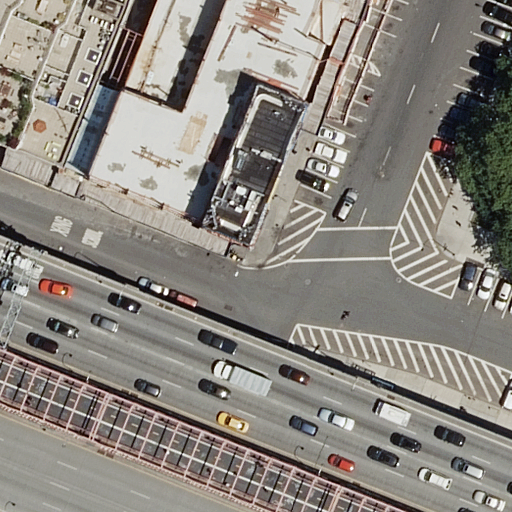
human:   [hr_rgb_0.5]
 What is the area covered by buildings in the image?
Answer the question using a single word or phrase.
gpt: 2338m2

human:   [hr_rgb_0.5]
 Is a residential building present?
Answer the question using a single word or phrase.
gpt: yes

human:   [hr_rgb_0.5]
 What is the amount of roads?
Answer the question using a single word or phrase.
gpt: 16

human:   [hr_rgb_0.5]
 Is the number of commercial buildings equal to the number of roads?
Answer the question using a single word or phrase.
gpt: no

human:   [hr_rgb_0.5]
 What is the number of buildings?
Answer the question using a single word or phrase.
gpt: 5

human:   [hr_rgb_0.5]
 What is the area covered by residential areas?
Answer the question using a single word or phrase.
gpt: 1030m2

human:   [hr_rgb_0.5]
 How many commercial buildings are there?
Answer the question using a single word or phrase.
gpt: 0

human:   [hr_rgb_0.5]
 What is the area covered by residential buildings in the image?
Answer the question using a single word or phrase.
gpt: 1138m2

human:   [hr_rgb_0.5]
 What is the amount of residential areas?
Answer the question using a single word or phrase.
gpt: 1

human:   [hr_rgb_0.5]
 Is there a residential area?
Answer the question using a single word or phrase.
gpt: yes

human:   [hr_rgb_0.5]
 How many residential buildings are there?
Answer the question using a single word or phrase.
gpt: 4

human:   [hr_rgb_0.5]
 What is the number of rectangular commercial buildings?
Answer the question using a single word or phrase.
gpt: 0

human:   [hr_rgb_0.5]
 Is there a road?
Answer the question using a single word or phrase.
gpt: yes

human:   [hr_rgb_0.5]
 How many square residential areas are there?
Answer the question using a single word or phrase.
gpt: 0

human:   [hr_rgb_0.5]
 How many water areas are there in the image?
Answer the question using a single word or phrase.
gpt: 0

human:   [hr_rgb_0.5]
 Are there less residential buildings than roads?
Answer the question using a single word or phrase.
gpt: yes

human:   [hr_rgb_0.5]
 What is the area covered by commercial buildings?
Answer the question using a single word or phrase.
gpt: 0m2

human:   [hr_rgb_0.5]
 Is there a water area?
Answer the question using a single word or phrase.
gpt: no

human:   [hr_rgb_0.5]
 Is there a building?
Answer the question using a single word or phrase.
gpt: yes

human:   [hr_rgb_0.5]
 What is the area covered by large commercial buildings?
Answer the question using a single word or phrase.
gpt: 0m2

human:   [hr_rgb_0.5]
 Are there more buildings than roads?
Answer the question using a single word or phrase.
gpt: no

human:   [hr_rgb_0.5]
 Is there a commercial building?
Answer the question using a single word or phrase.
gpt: no

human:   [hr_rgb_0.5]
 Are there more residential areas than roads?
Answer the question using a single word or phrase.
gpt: no

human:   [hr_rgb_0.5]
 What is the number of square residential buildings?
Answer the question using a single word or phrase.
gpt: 0

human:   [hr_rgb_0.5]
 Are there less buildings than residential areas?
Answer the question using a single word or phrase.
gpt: no

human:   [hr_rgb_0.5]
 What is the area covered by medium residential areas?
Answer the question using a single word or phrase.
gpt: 0m2

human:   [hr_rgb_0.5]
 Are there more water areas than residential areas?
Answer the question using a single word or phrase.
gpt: no

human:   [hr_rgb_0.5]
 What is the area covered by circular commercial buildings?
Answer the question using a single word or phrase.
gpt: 0m2

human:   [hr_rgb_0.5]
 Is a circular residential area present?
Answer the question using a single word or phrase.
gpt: no

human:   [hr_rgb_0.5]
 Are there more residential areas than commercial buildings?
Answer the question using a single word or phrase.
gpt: yes

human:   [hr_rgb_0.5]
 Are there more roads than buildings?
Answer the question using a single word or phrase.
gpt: yes

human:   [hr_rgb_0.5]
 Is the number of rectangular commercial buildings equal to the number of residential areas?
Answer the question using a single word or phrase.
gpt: no

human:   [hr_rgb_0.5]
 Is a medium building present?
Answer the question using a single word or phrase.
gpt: yes

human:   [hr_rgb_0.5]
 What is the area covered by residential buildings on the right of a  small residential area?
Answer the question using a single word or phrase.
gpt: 0m2

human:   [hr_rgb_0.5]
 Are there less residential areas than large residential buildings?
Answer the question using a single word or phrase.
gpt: no

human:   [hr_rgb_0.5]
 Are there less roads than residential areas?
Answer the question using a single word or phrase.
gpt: no

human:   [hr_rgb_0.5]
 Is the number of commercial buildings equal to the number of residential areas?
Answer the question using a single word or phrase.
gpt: no

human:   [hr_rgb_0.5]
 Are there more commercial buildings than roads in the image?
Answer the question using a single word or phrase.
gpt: no

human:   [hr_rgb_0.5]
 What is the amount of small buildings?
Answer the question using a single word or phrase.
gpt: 1

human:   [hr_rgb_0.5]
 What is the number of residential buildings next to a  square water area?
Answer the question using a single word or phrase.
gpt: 0

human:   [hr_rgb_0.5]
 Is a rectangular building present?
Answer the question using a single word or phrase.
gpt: yes

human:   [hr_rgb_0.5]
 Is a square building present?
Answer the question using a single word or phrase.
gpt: no

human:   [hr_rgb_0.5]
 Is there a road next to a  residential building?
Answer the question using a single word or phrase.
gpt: yes

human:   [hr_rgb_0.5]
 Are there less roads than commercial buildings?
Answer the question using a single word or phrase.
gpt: no

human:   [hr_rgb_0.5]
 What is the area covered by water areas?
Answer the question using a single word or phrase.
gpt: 0m2

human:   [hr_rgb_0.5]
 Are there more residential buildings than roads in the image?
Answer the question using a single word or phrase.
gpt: no

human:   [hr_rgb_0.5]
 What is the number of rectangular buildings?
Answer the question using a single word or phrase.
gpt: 4

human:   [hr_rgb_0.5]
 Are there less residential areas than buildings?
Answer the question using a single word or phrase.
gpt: yes

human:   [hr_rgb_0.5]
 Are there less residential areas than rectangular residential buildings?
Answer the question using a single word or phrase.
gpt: yes

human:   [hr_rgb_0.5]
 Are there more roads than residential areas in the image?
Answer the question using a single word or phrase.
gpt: yes

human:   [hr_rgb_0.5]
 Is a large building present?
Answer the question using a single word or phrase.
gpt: yes

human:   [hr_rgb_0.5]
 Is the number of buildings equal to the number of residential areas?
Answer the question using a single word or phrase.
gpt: no

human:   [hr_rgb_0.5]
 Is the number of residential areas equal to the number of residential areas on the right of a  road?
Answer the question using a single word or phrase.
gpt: yes

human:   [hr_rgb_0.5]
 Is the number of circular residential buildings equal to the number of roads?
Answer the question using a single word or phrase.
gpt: no

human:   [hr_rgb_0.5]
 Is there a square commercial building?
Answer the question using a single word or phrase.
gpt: no

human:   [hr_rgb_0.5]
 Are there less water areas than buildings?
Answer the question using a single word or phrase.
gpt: yes

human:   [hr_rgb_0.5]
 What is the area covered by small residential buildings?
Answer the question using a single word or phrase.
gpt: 0m2

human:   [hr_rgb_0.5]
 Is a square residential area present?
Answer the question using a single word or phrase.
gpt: no

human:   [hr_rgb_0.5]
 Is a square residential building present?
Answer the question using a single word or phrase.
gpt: no

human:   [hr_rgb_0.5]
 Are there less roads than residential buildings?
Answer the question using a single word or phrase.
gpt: no

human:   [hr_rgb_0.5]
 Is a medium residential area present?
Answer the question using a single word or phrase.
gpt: no

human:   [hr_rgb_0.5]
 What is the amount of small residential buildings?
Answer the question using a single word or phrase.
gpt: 1

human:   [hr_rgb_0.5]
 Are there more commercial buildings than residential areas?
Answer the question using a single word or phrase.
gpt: no

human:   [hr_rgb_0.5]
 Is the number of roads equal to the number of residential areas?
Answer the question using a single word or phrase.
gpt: no